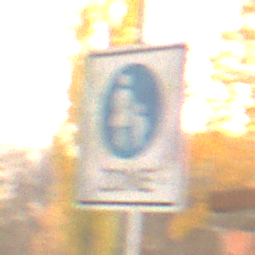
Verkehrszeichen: BeginnFussgaengerzone
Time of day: SunriseSunset
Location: Roofed (Suburban)
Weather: Clear
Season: NotSpecified
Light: Natural